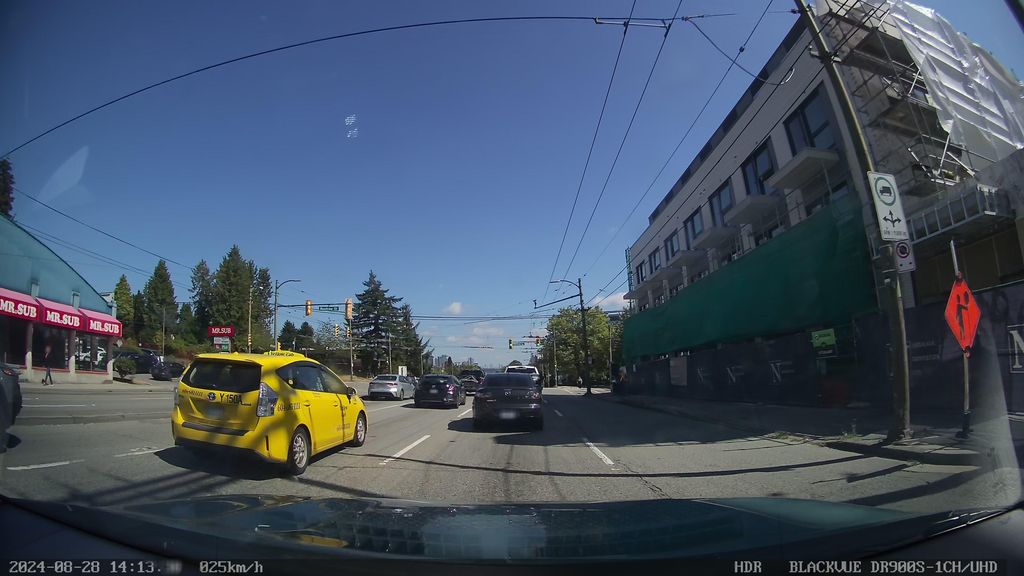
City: vancouver